Question: I want to put an svg and two texts in one line. The second text should align right.
However, if I set the second text 'float:right', these two texts would not be in the same height.
Here is my jsbin
<URL>
This is the result.

I have tried 'text-align', 'padding', 'margin'. Nothing affects the first text.
I would like to put current first text to the same height as the second text.
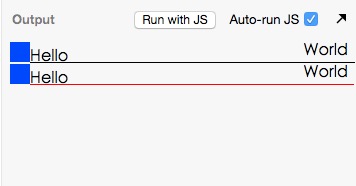
Answer: Give 'vertical-align: top' to the first 'span':
'''
<div width='50px'>
<svg width='20px' height='20px'>
<rect x=0 y=0 width='20px' height='20px' fill='blue'>
<span class='1' style="vertical-align: top;">Hello</span>
<span class='2' style="float:right;">World</span>
</div>
<div width='50px'>
<svg width='20px' height='20px'>
<rect x=0 y=0 width='20px' height='20px' fill='blue'>
<span class='1' style="vertical-align: top;">Hello</span>
<span class='2' style="float:right;">World</span>
</div>
'''